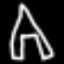
Label: The Eiffel Tower